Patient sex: M
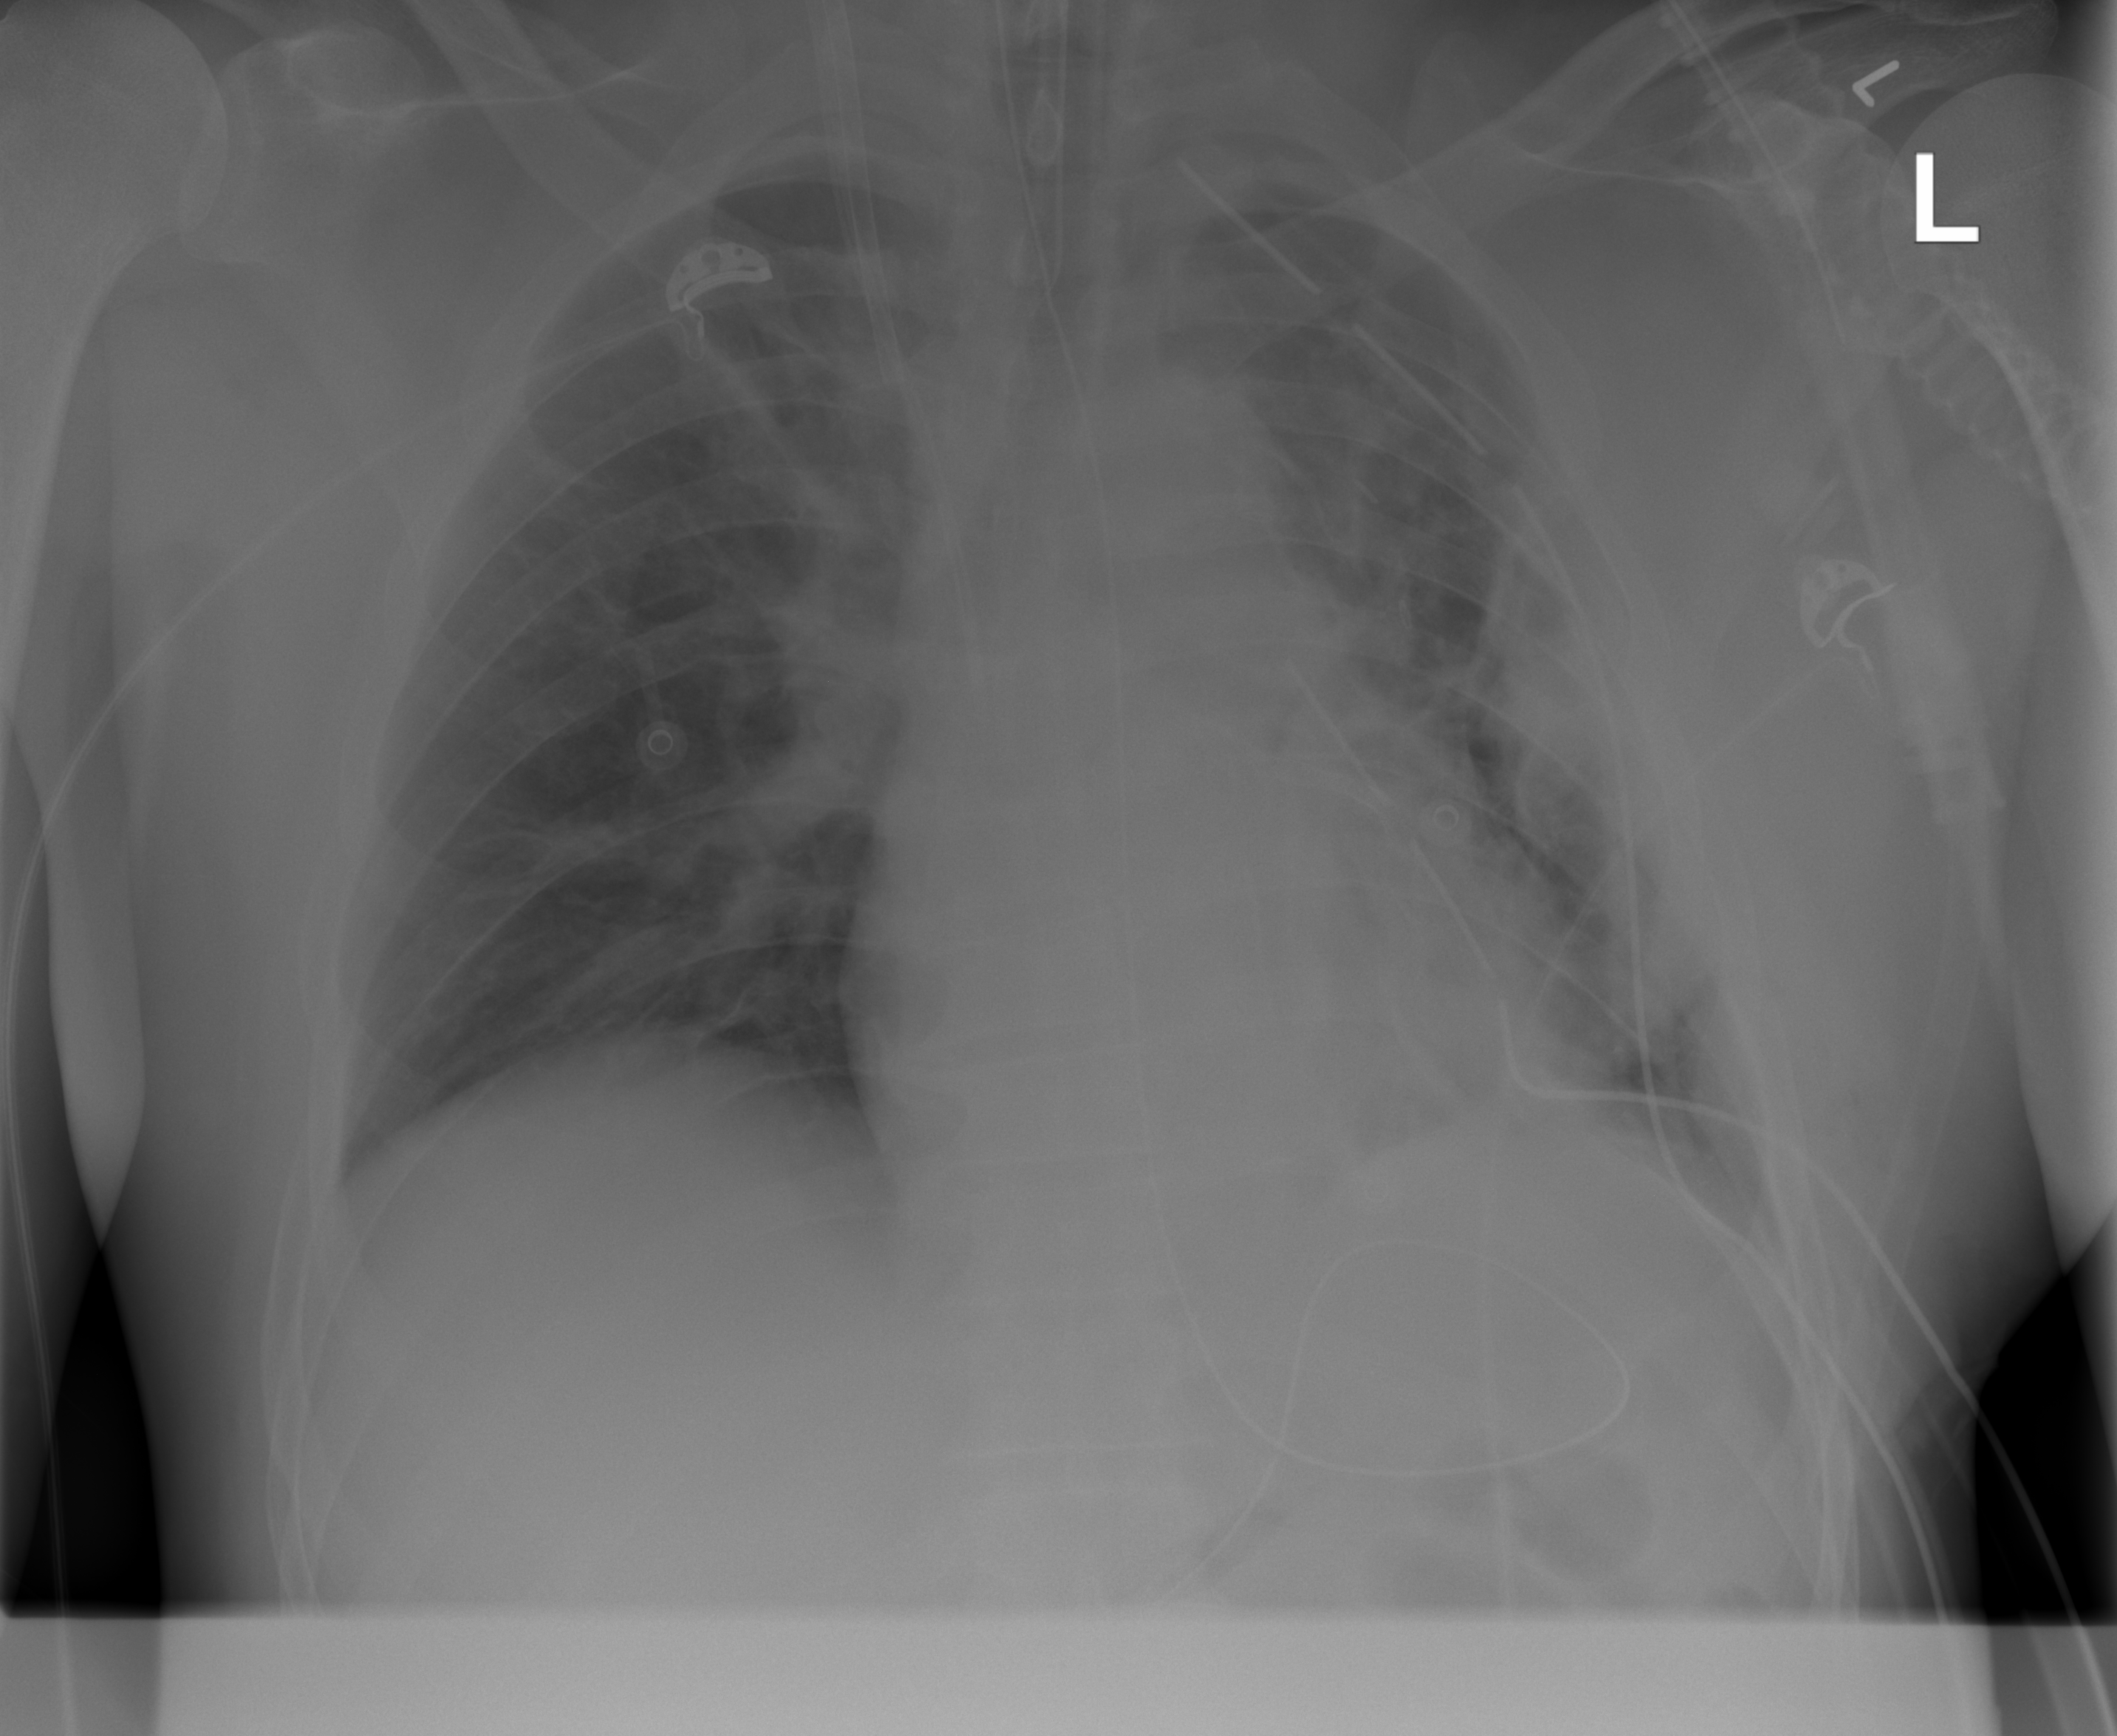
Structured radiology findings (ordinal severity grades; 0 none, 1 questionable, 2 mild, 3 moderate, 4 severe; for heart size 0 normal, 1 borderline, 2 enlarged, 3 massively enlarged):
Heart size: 0
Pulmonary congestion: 1
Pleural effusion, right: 0
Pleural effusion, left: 1
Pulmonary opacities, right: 0
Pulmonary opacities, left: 2
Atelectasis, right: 1
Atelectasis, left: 1